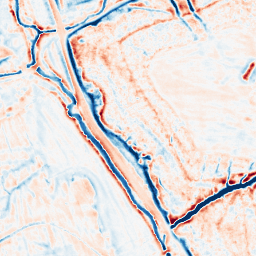
Category: edge_preserving
Decomposition family: bilateral
Decomposition parameters: d: 15
sigma_color: 150
sigma_space: 25
Upsampling method: linear_exact
Upsampling parameters: scale: 4
Upsampling scale: 4